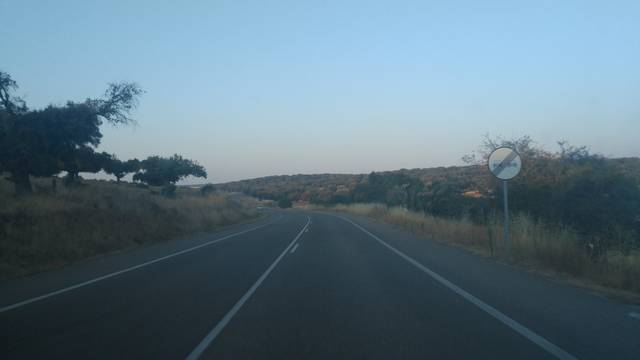
Region: Spain
Coordinates: 40.838, -5.806